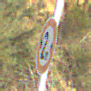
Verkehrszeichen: TatsaechlicheBreite2
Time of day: MorningAfternoon
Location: Outdoor (RoadRail)
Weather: PartlyCloudy
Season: NotSpecified
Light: Natural